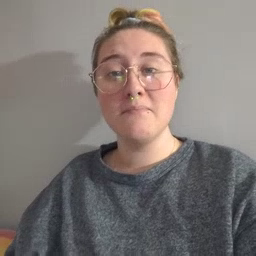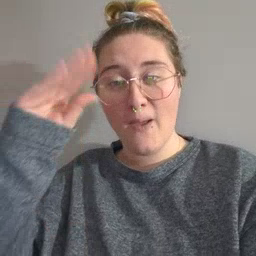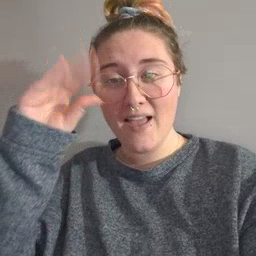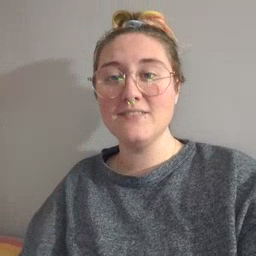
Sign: boy